Question: In Certificates, Identifiers & Profiles on the iOS Developer Portal there is a new option when creating a certificate to make a VOIP Services Certificate:

I work on VOIP apps for iOS and have never seen this option before. Does anyone know when this certificate would be necessary and what it would be used for?
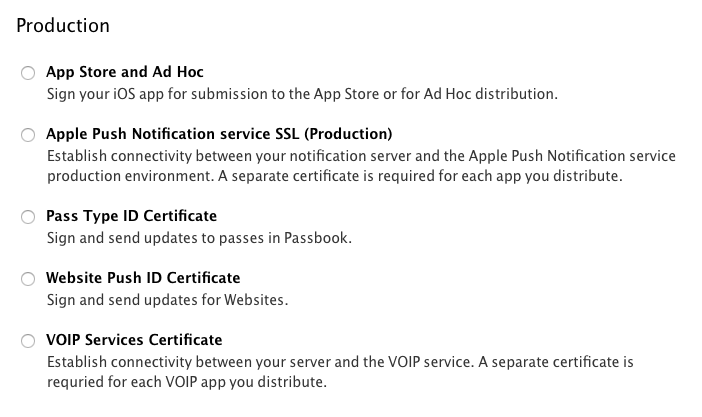
Answer: From Apple Doc:
<URL>
> In iOS 8 and later, voice-over-IP (VoIP) apps register for UIRemoteNotificationTypeVoIP push notifications instead of using this method. Using push notifications eliminates the need for a timeout handler to check in with the VoIP service. Instead, when a calls arrives for the user, the VoIP service sends a VoIP push notification to the user's device. Upon receiving this notification, the device launches or wakes the app as needed so that it can handle the incoming call.